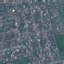
Land use / land cover class: Residential